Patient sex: M
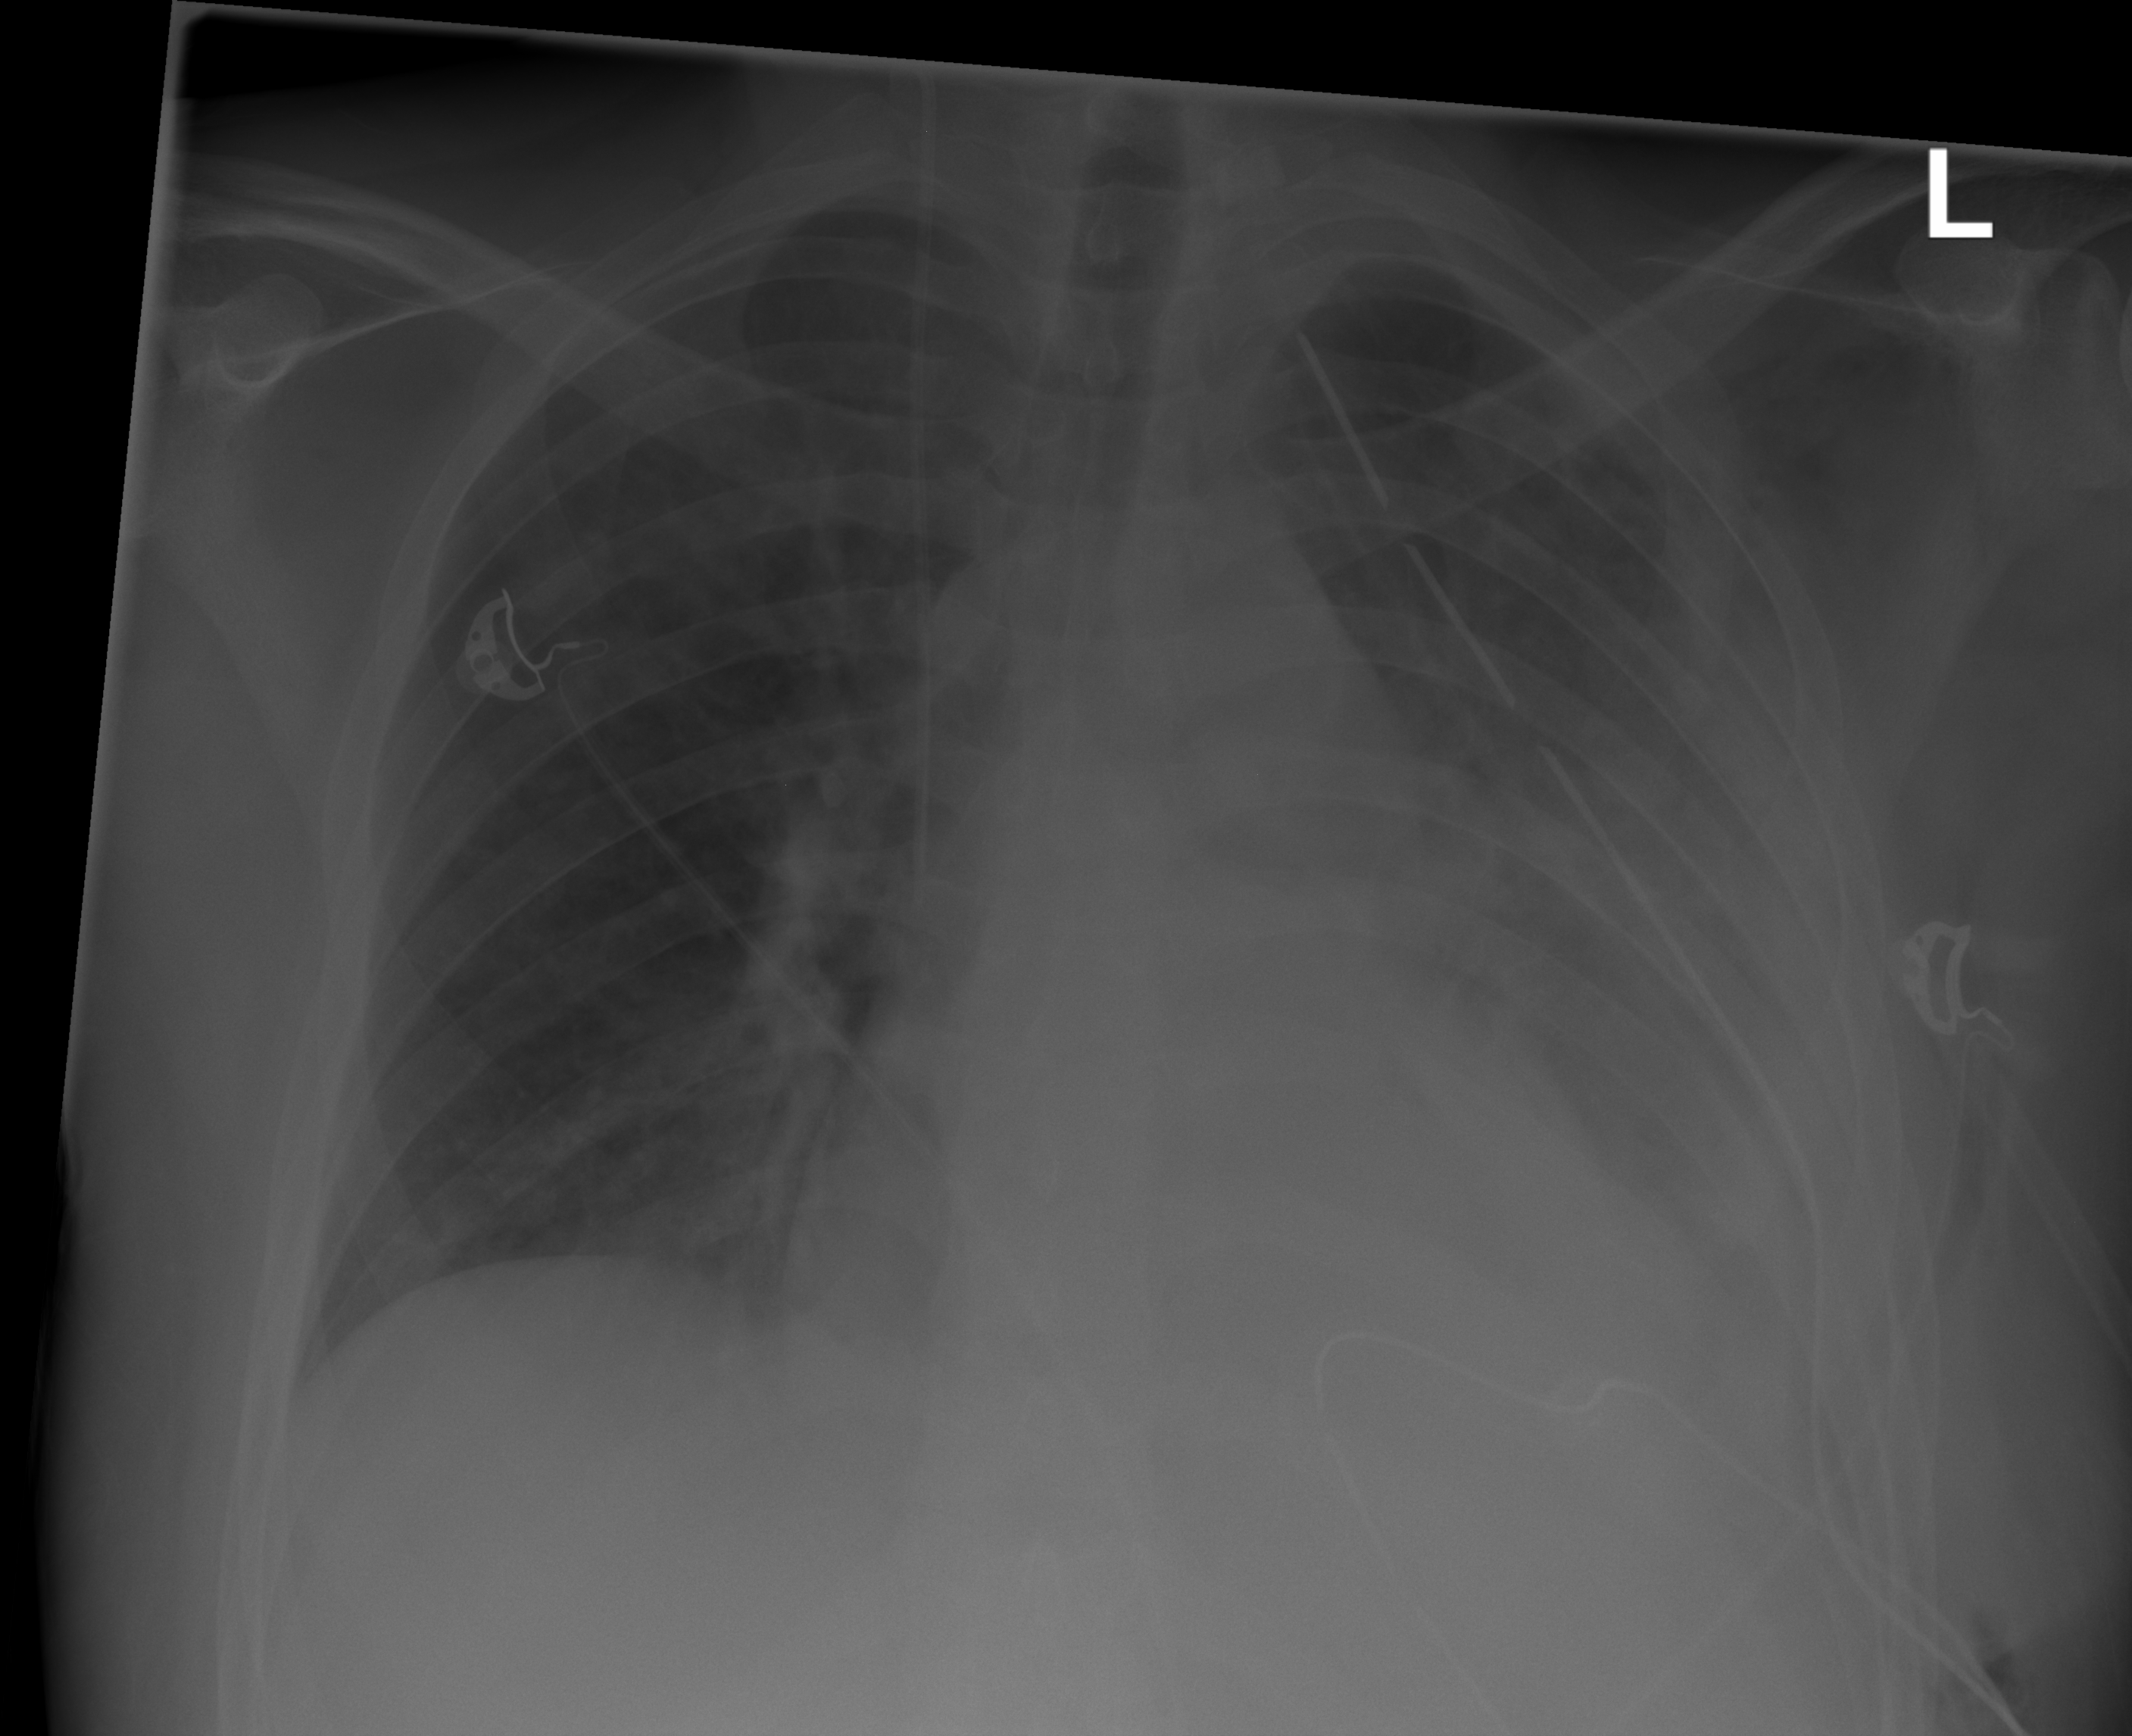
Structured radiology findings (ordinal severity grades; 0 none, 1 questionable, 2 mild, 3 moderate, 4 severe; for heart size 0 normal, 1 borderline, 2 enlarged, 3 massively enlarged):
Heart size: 0
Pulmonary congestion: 0
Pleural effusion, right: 0
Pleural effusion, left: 1
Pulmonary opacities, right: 0
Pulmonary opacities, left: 1
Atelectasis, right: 0
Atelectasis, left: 2